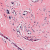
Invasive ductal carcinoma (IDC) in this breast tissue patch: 0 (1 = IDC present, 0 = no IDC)